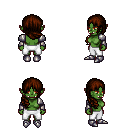
a pixel art fantasy rpg character, female body template, orc, green skin, steel arm armor, white pants, brown right-swept hairstyle, metal boots, four views (front, back, left, right), 2x2 character sprite sheet, small pixel art, hard edges, no anti-aliasing